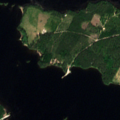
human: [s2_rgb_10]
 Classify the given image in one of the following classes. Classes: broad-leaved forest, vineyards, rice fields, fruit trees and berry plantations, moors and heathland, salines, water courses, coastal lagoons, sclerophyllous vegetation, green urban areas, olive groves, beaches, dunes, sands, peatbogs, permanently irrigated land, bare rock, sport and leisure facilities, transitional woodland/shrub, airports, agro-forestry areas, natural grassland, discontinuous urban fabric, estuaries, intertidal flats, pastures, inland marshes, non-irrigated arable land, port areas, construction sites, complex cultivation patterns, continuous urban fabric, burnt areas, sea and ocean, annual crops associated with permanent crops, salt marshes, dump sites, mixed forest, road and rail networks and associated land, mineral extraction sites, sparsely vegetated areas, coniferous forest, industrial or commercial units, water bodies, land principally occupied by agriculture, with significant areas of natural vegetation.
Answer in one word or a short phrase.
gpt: coniferous forest, mixed forest, water bodies